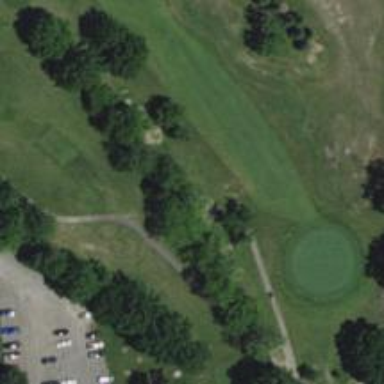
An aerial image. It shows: Path designated for golf carts.